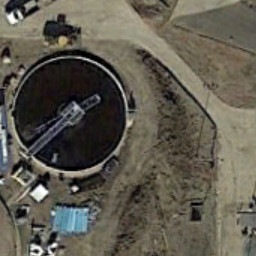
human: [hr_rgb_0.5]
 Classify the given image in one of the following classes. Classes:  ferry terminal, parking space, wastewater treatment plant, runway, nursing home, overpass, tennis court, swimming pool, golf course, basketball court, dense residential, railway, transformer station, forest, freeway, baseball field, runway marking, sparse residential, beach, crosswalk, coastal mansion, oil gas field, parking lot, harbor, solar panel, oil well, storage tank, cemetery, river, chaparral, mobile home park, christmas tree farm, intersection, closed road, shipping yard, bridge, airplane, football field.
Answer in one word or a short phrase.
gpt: wastewater treatment plant